Question: I have the following page on a site:

I have centered those two columns by adding two columns around them with defined widths:
'''
<table class="form">
<tbody>
<tr>
<td style="width:20%;"></td>
<th>User ID</th>
<td><input type="text" name="userid" id="userid" class="medium" value="" /></td>
<td style="width:20%;"></td>
</tr>
<tr>
<td></td>
<th>Password</th>
<td><input type="password" name="password" id="password" class="medium" /></td>
<td></td>
</tr>
<tr>
<td></td>
<th><label for="remember">Remember my user ID</label></th>
<td><input type="checkbox" name="remember" id="remember" value="true" /></td>
<td></td>
</tr>
</tbody>
<tfoot>
<tr>
<td colspan="3"><a href="forgot/">Forgot your user ID or password?</a></td>
<td><input type="submit" name="submit" id="submit" value="Login" /></td>
</tr>
</tfoot>
</table>
'''
Is there any way to accomplish this without the two empty columns on the side sized with a width of 20%?
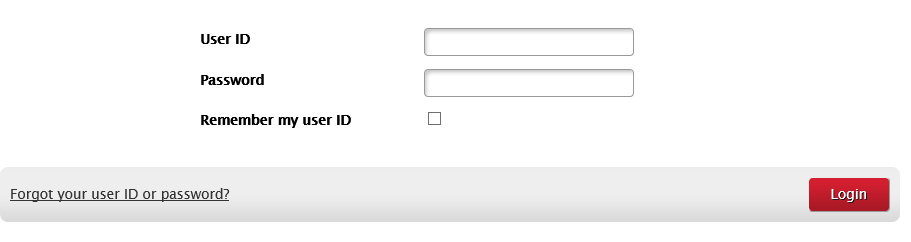
Answer: '''
<style>
table.form {
width: 400px; /* or however wide you want it */
margin: 0 auto;
}
</style>
'''
You can then make the submit button span the entire width by putting it in its own element if you wish, or you can keep it in the table for a consistent width.